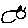
Label: cat